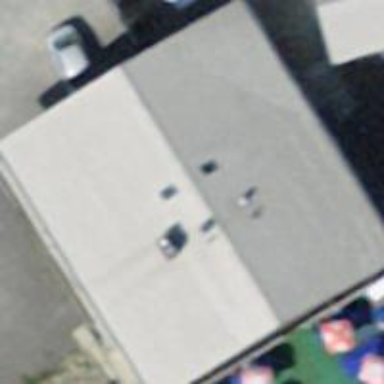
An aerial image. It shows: Restaurant located in hotel building.